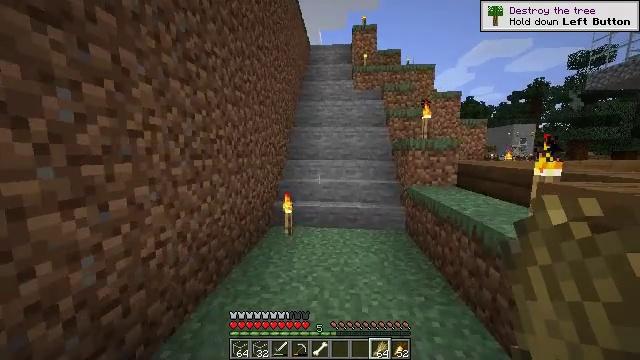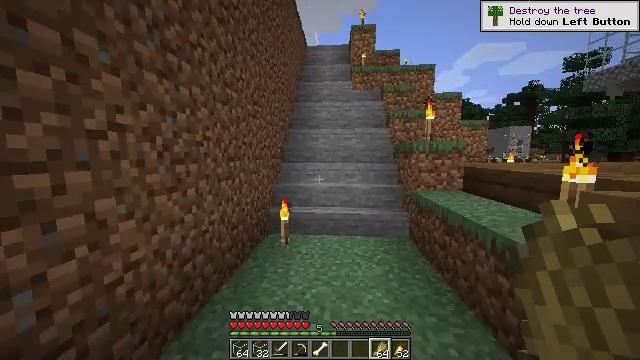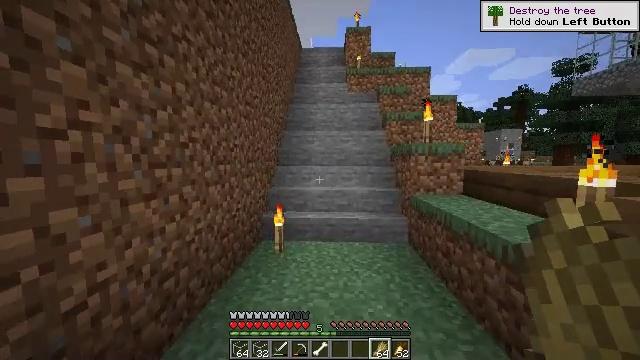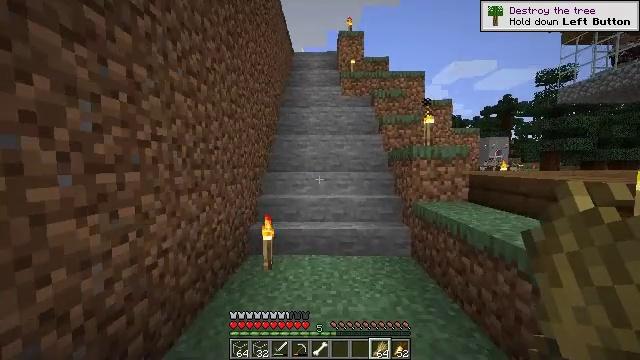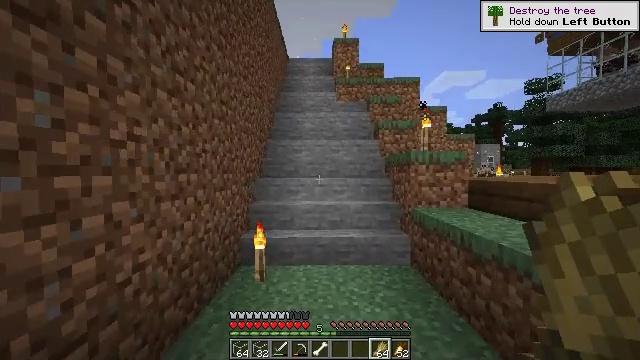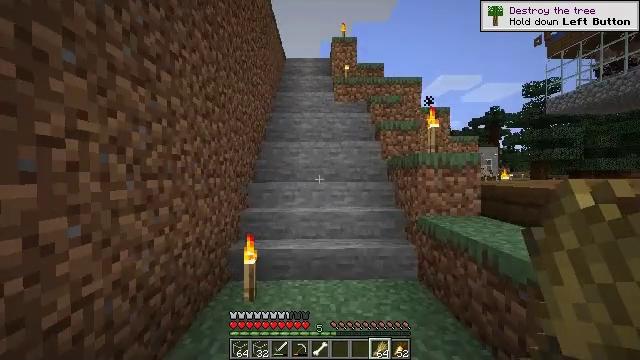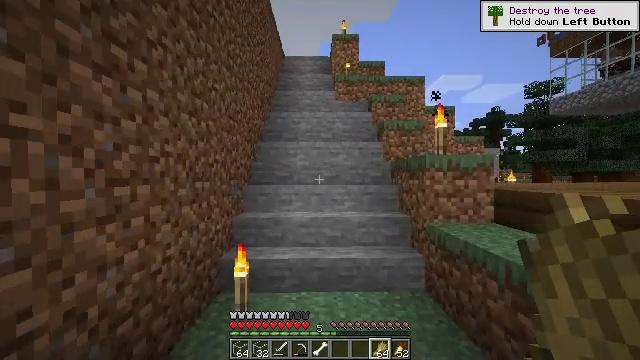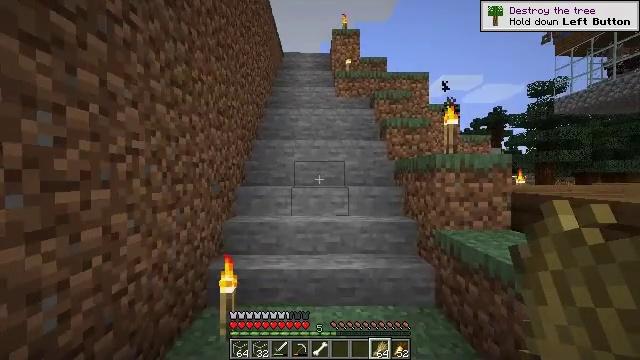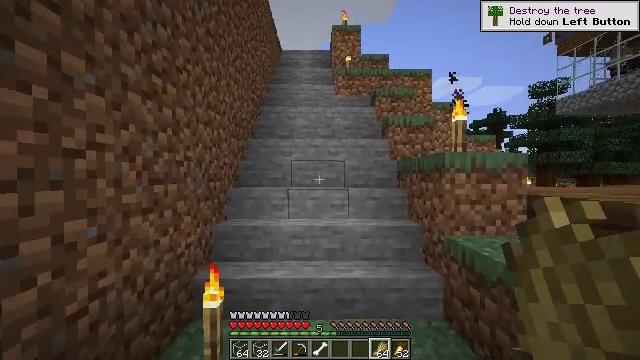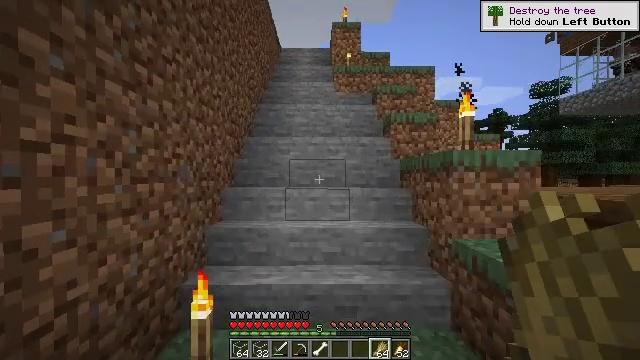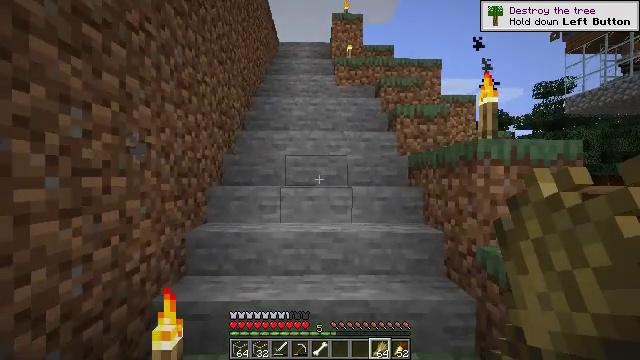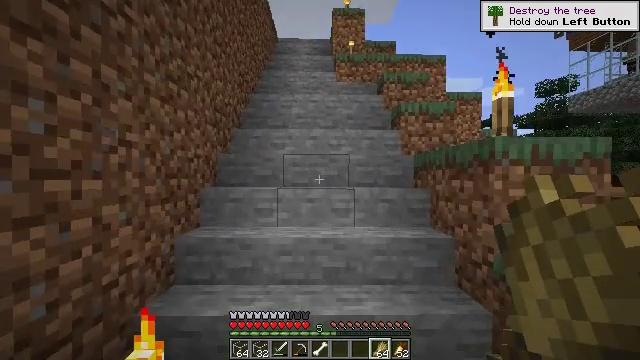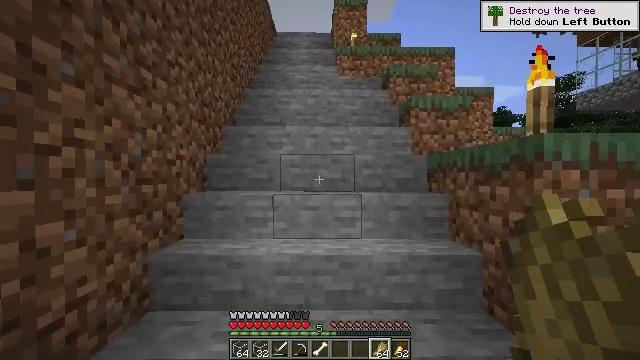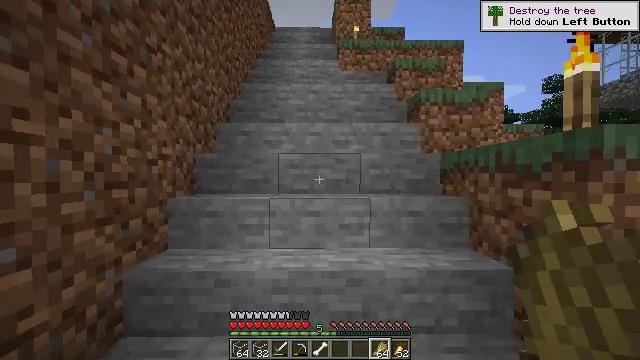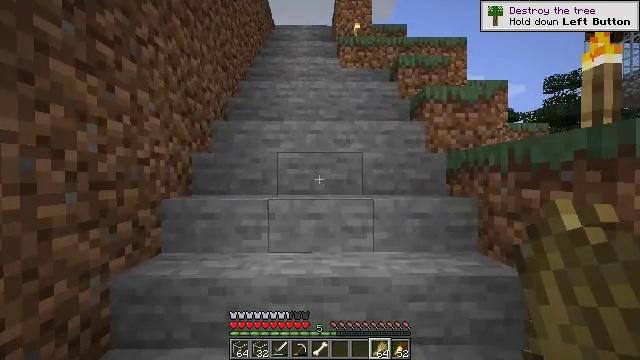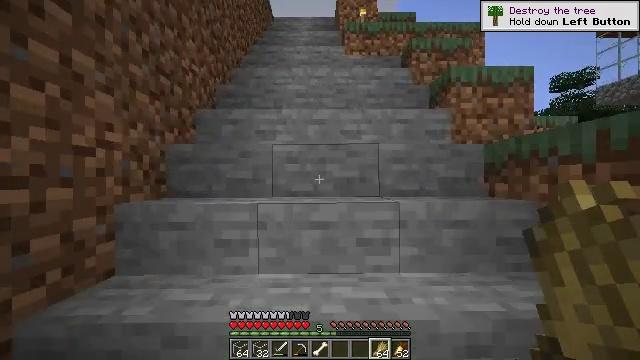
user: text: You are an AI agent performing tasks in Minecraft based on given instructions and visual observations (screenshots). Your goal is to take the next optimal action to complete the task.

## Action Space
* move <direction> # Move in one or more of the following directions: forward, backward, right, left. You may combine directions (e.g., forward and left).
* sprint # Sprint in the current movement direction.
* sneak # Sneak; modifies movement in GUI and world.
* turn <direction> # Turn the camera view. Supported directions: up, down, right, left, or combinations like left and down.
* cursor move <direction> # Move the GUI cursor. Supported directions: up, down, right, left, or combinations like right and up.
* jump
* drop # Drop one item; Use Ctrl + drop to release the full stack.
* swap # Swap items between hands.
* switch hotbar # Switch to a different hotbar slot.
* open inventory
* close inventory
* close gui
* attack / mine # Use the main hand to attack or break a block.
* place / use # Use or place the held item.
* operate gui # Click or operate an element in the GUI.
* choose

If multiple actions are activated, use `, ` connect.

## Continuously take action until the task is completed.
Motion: motion action
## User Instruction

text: Remove the spruce fence from the structure.
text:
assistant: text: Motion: move forward, sprint
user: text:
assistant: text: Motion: move forward, sprint, turn right
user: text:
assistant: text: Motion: move forward, sprint, turn right and up
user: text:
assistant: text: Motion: move forward, turn right and up
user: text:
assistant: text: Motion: move forward, turn up
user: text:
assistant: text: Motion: move forward
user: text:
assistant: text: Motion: move forward
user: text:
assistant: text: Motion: move forward, sprint
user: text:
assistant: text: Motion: move forward, sprint
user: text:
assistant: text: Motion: move forward, sprint
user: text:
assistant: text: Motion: move forward, sprint
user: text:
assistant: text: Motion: move forward, sprint
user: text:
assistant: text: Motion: move forward
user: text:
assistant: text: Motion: move forward
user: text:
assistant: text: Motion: move forward
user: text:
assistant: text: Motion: move forward, sprint, turn left
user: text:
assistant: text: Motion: move forward, sprint, turn left
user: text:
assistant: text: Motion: move forward, sprint
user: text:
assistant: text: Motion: move forward, sprint, turn left
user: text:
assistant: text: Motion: move forward
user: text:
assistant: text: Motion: move forward
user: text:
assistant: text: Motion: move forward
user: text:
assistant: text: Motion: move forward
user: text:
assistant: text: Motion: move forward, sprint
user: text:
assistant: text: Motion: move forward, sprint
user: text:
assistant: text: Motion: move forward, sprint
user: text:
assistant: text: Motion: move forward, sprint
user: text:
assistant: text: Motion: move forward
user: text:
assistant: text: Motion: move forward
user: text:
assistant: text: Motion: move forward